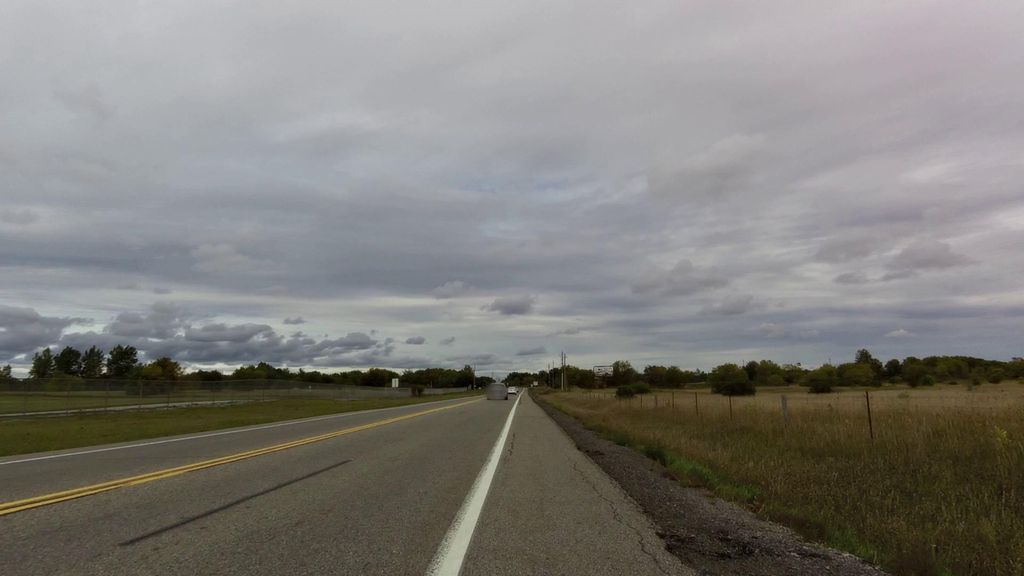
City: ottawa-gatineau